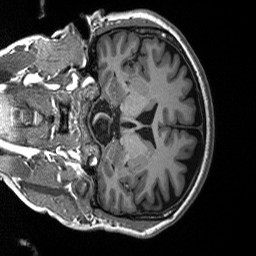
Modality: T1w
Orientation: coronal
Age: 46
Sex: female
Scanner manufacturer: siemens
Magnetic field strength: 3 T
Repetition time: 2.53 s
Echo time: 0.00219 s